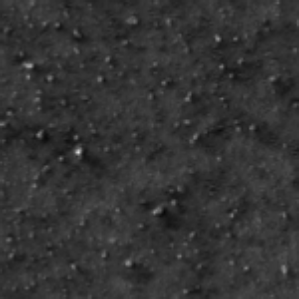
Label: frost